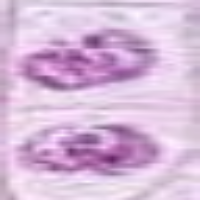
Label: telophase